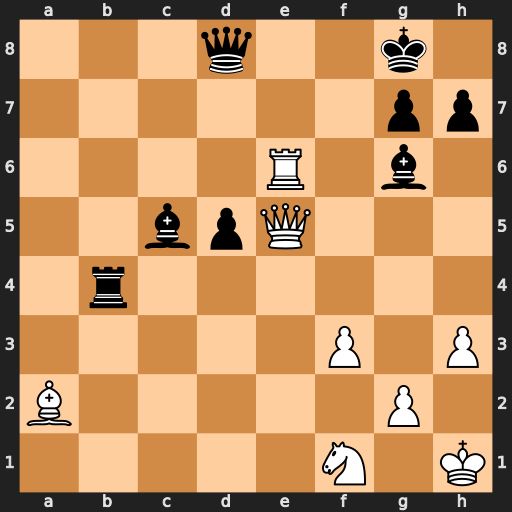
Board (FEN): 3q2k1/6pp/4R1b1/2bpQ3/1r6/5P1P/B5P1/5N1K
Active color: w
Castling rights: -
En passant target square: -
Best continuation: Bxd5 Kh8 Be4 Rxe4 fxe4